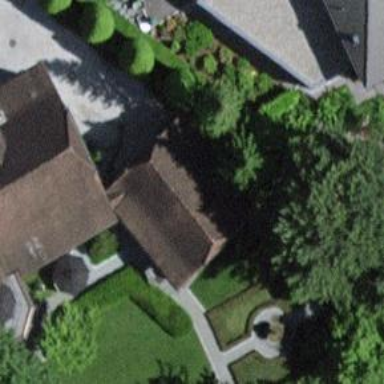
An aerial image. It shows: Garage.